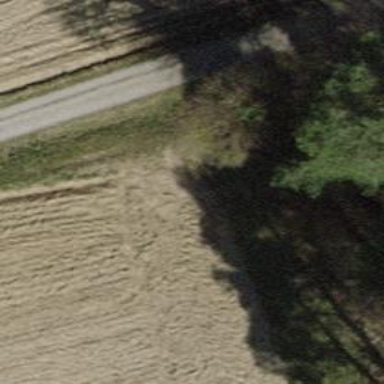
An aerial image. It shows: Grass track with grade3 track type.